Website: crate-barrel
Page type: payment
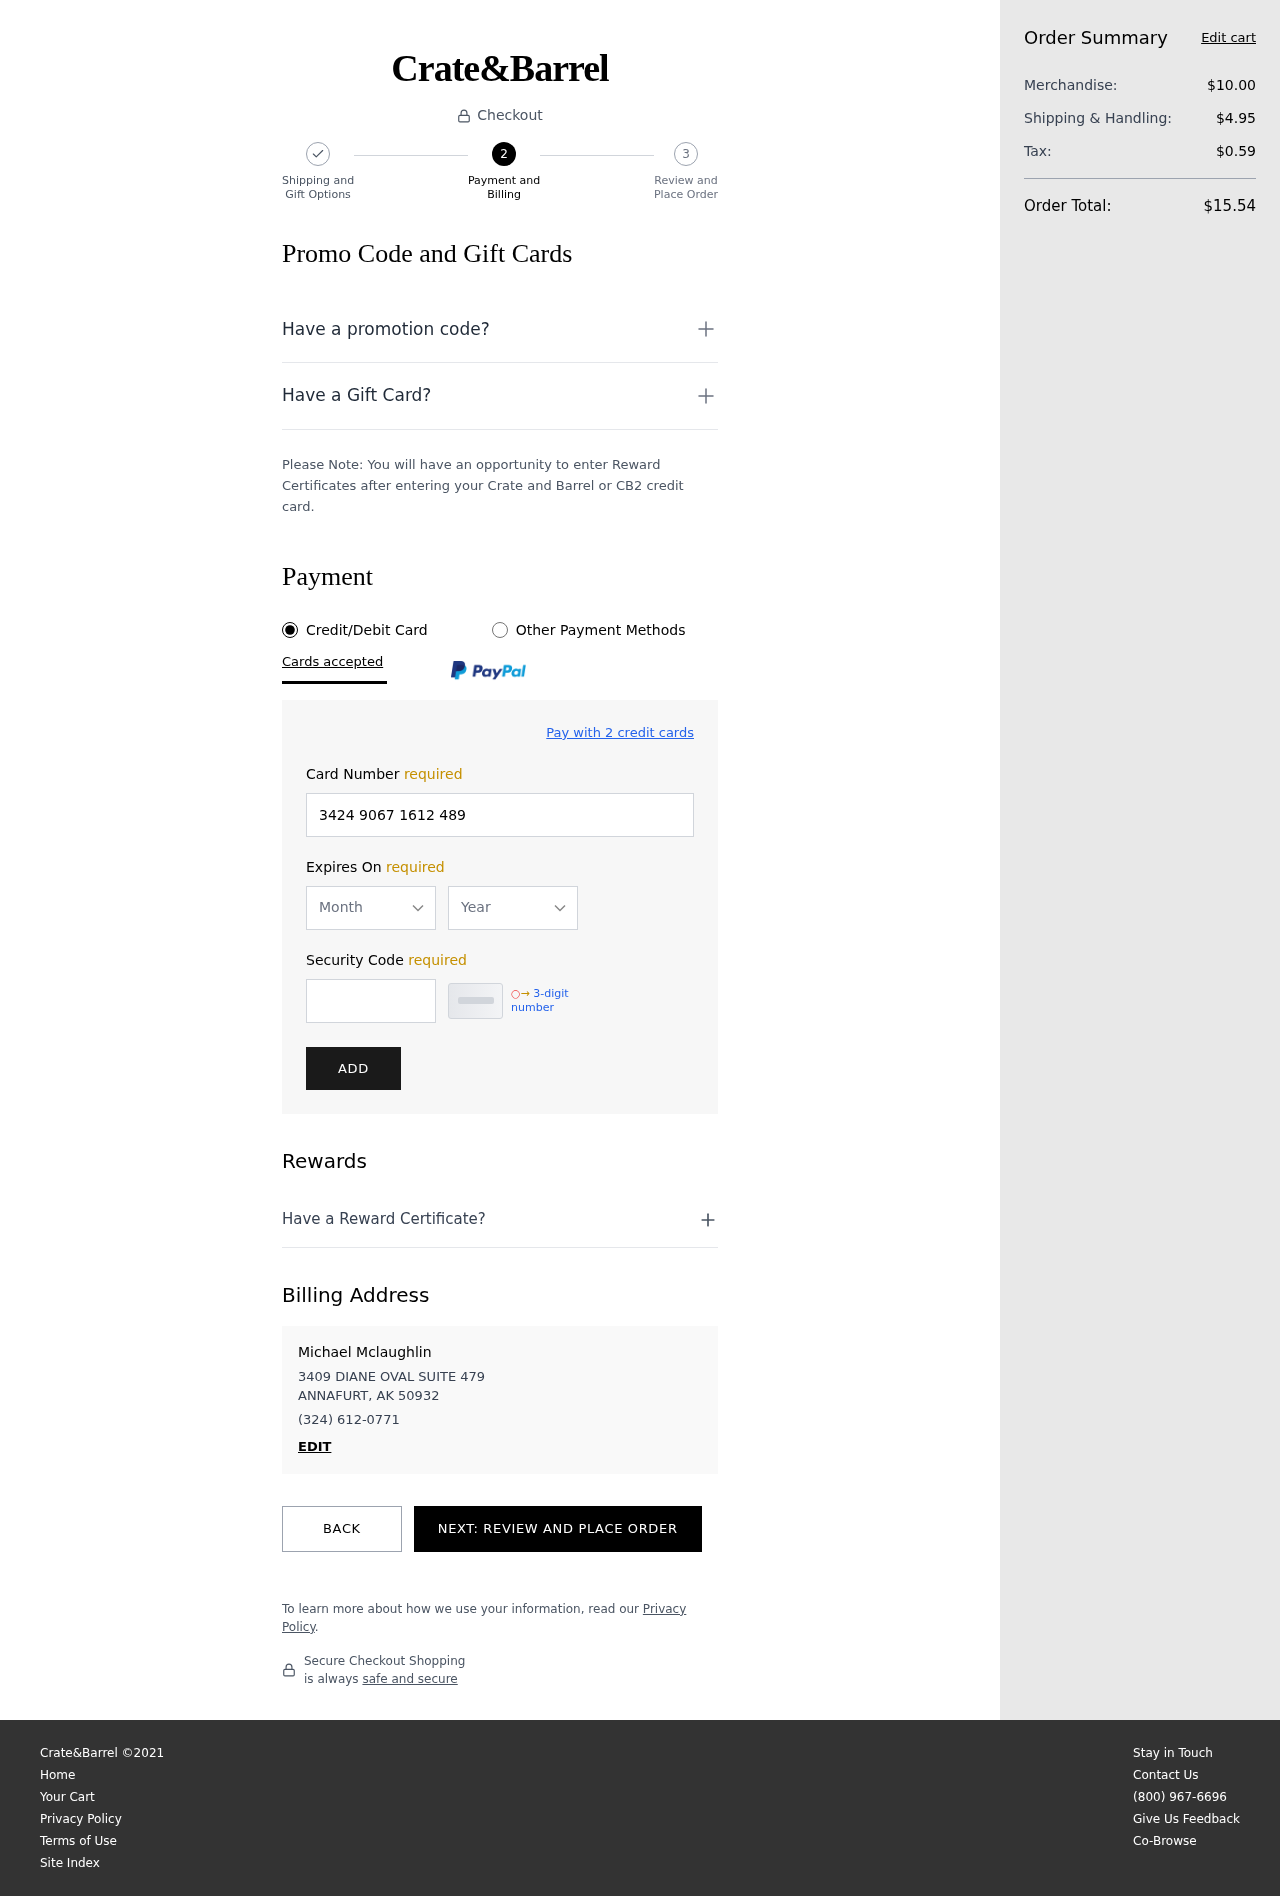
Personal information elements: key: PII_CARD_EXPIRY_MONTH
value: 03
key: PII_CARD_EXPIRY_YEAR
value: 30
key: PII_CITY_STATE_ZIP
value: ANNAFURT, AK 50932
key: PII_FULLNAME
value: Michael Mclaughlin
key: PII_PHONE
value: (324) 612-0771
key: PII_STREET
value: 3409 DIANE OVAL SUITE 479
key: PII_CARD_NUMBER
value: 3424 9067 1612 489
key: PII_CARD_CVV
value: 3071
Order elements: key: ORDER_SUBTOTAL
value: $10.00
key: ORDER_SHIPPING_COST
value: $4.95
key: ORDER_TAX
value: $0.59
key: ORDER_TOTAL
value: $15.54